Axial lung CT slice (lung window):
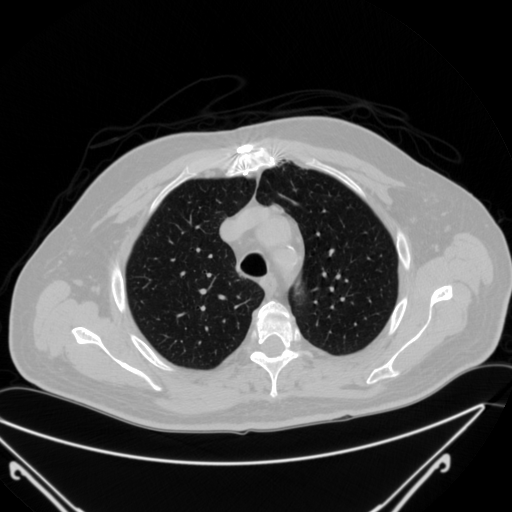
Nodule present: no